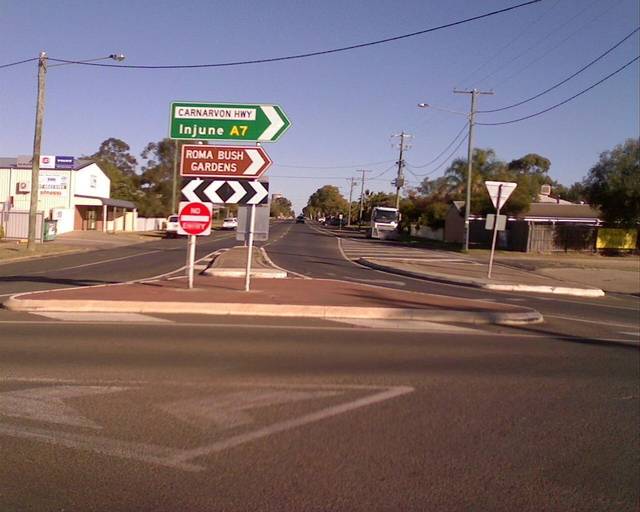
Region: Australia
Coordinates: -26.573, 148.787